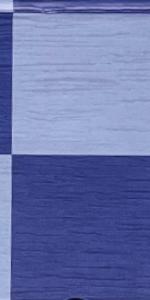
Label: Empty